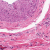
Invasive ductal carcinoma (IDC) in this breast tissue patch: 0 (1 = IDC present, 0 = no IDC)